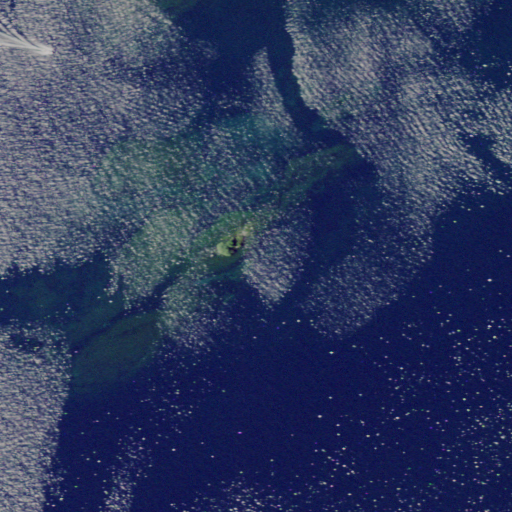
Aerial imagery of island in New York named Eagle Wing Island containing only open water